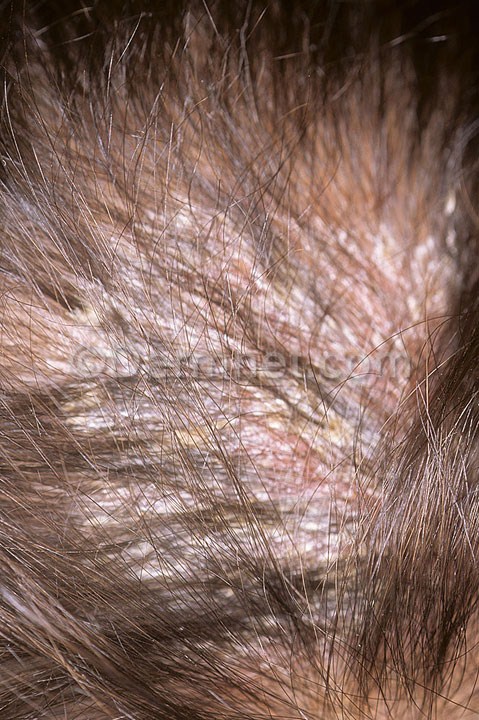
Disease: Psoriasis pictures Lichen Planus and related diseases